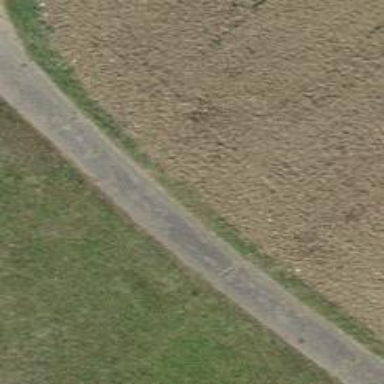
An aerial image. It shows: Well-maintained track road with grade 1 tracktype.